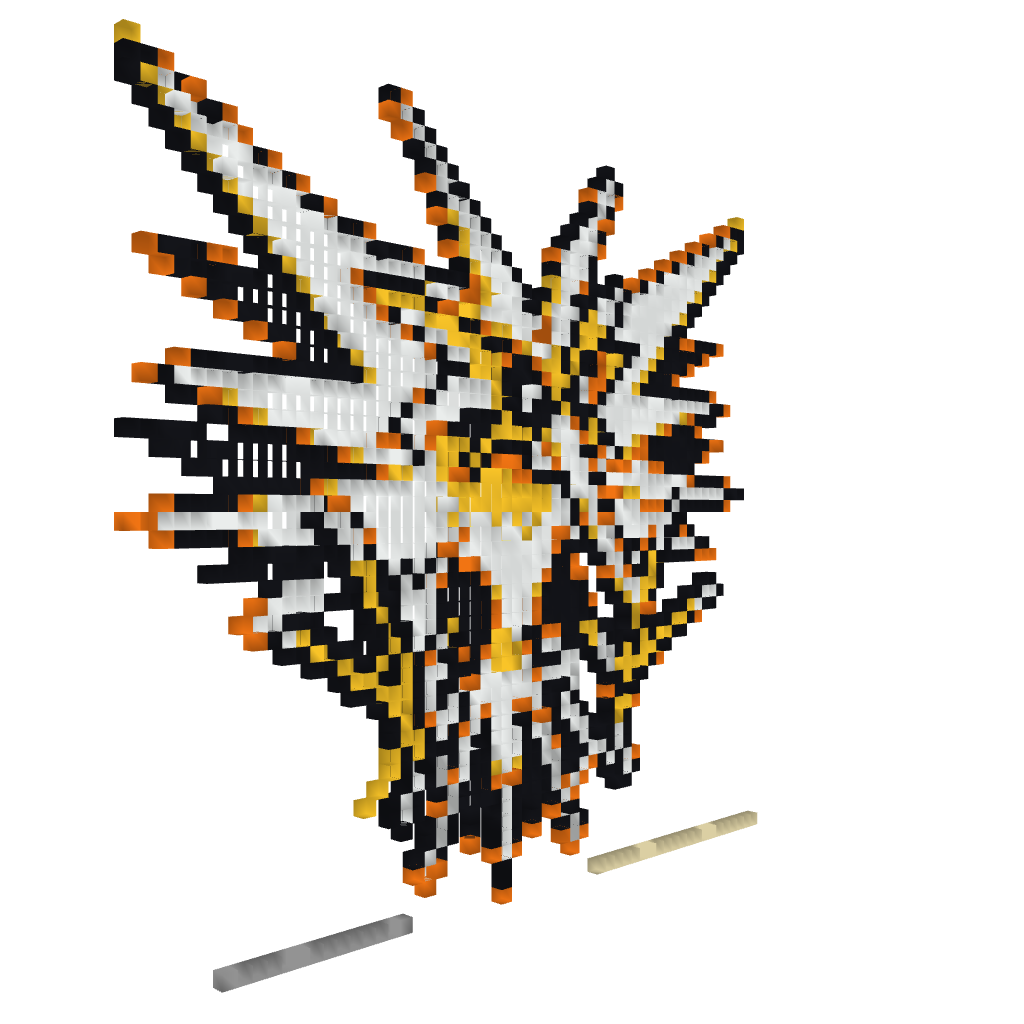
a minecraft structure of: Zapdos